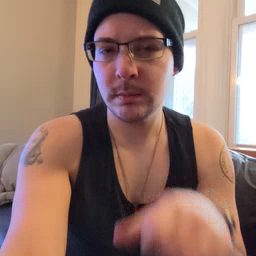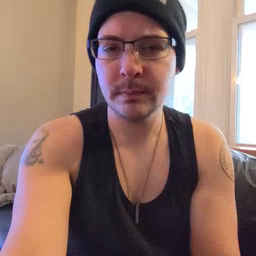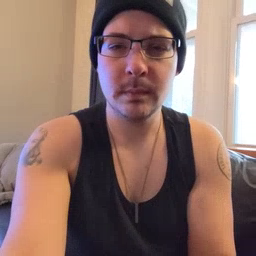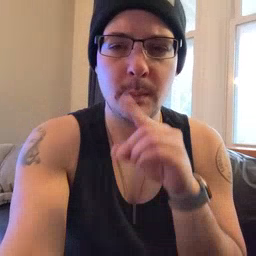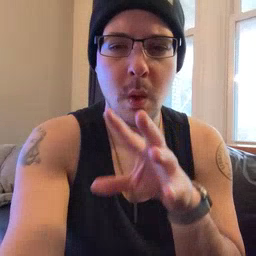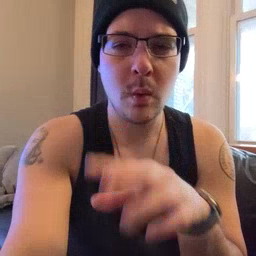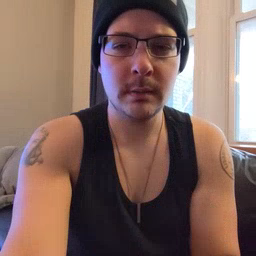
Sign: blow